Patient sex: M
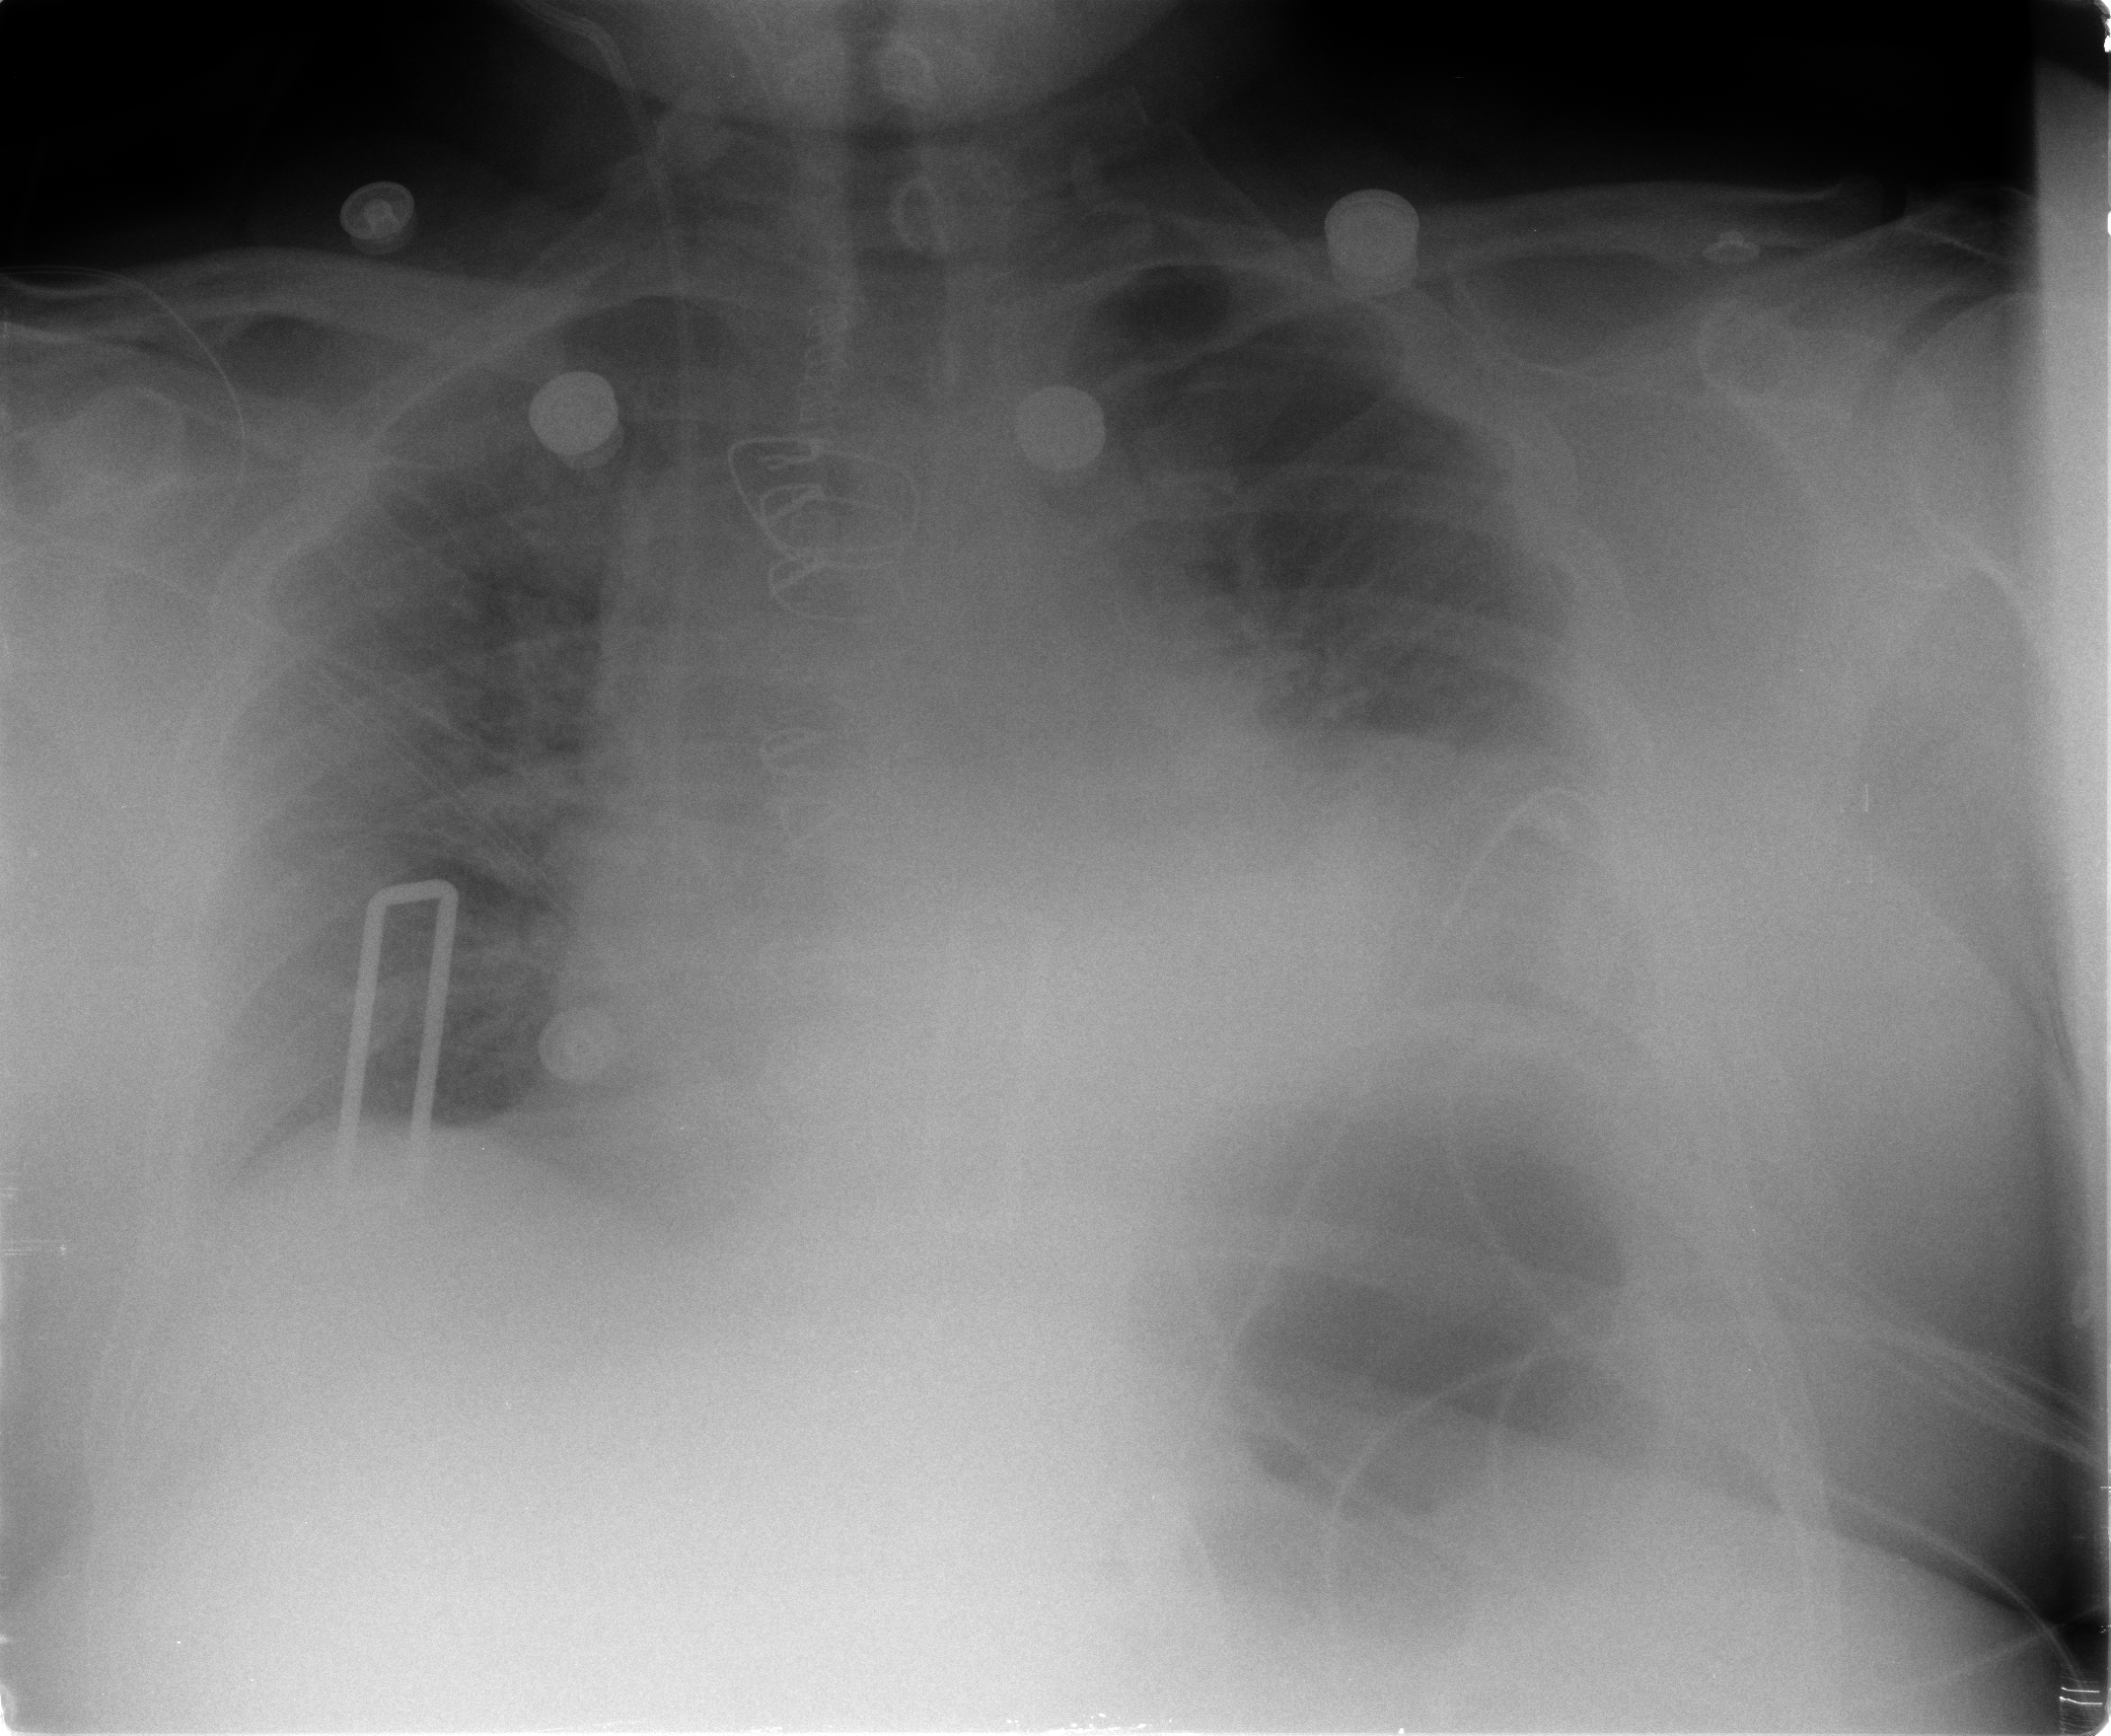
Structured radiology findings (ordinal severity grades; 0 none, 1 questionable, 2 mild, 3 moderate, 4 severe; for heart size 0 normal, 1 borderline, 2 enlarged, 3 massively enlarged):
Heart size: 2
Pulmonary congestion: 2
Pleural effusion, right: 1
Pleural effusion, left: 2
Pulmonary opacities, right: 2
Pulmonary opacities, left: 0
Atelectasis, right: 2
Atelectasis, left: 2